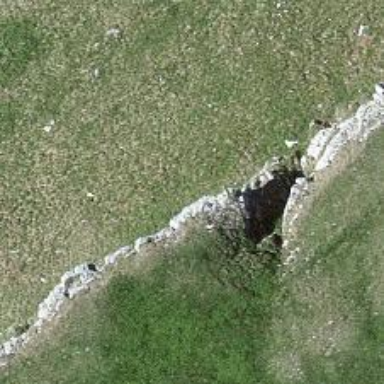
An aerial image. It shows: Natural cliff.